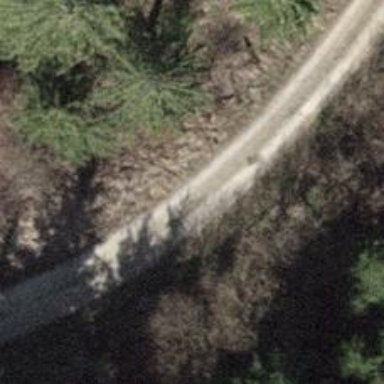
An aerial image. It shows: Gravel track with grade 3 tracktype.